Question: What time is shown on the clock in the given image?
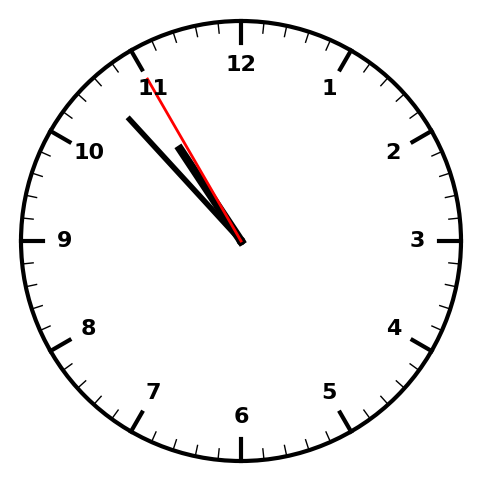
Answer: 10:52:55